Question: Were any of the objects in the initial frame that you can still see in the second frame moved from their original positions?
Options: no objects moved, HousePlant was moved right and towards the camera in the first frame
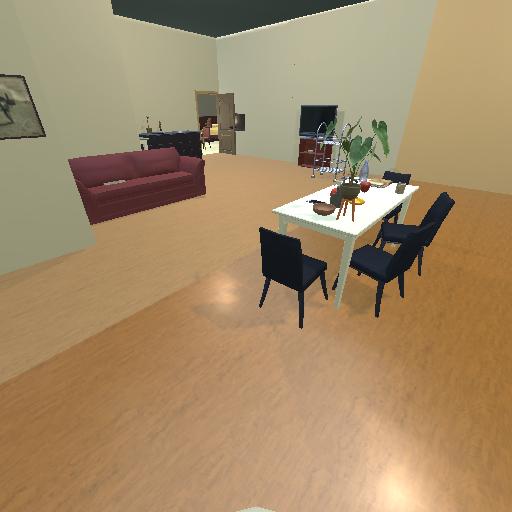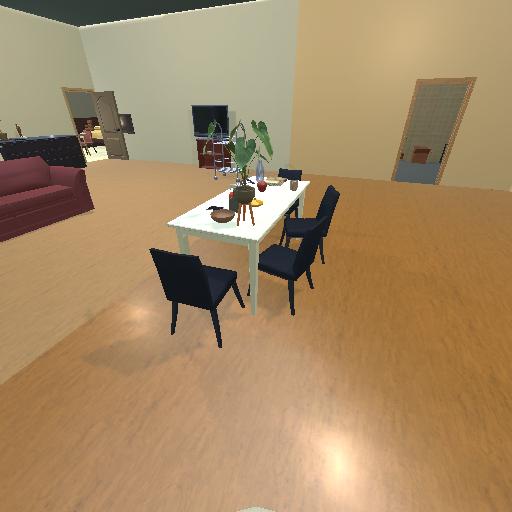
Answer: no objects moved